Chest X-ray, PA view. Patient: 60 years old, sex F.
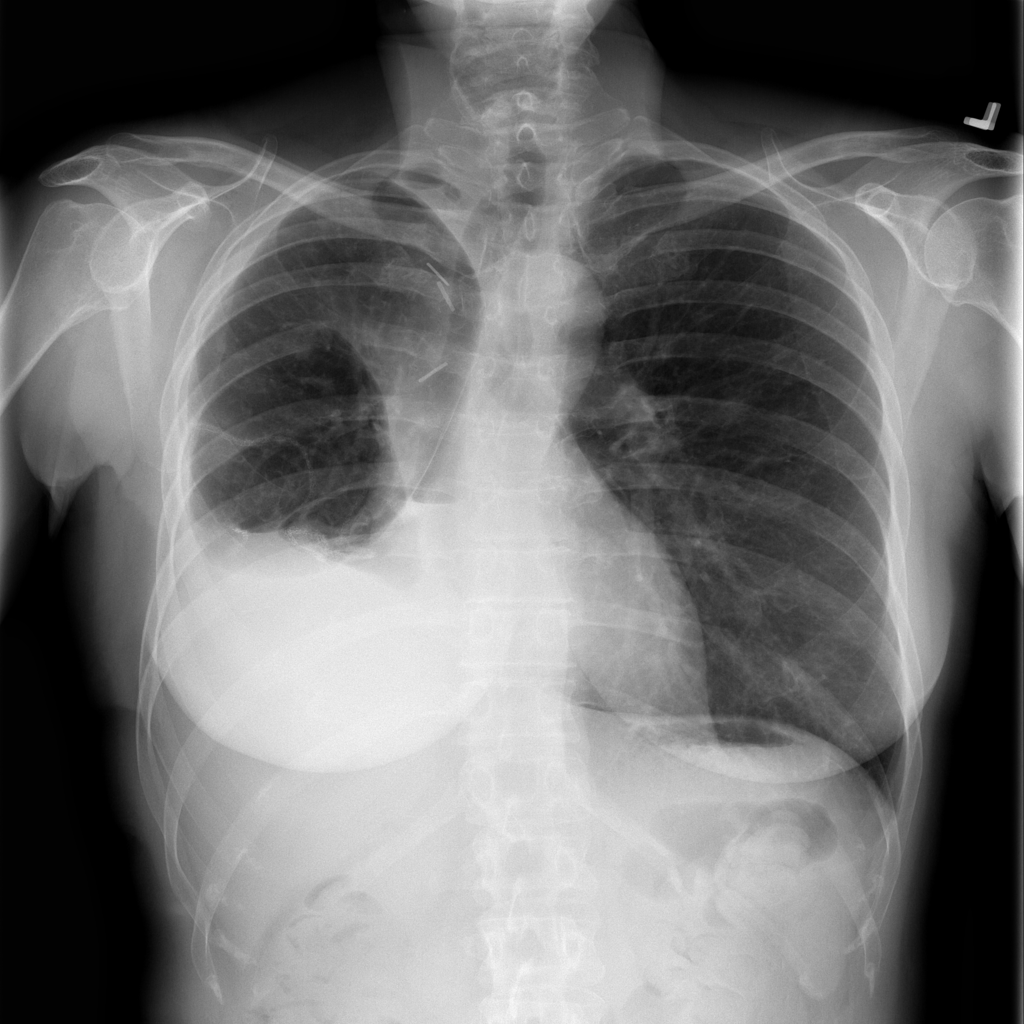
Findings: No Finding